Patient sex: F
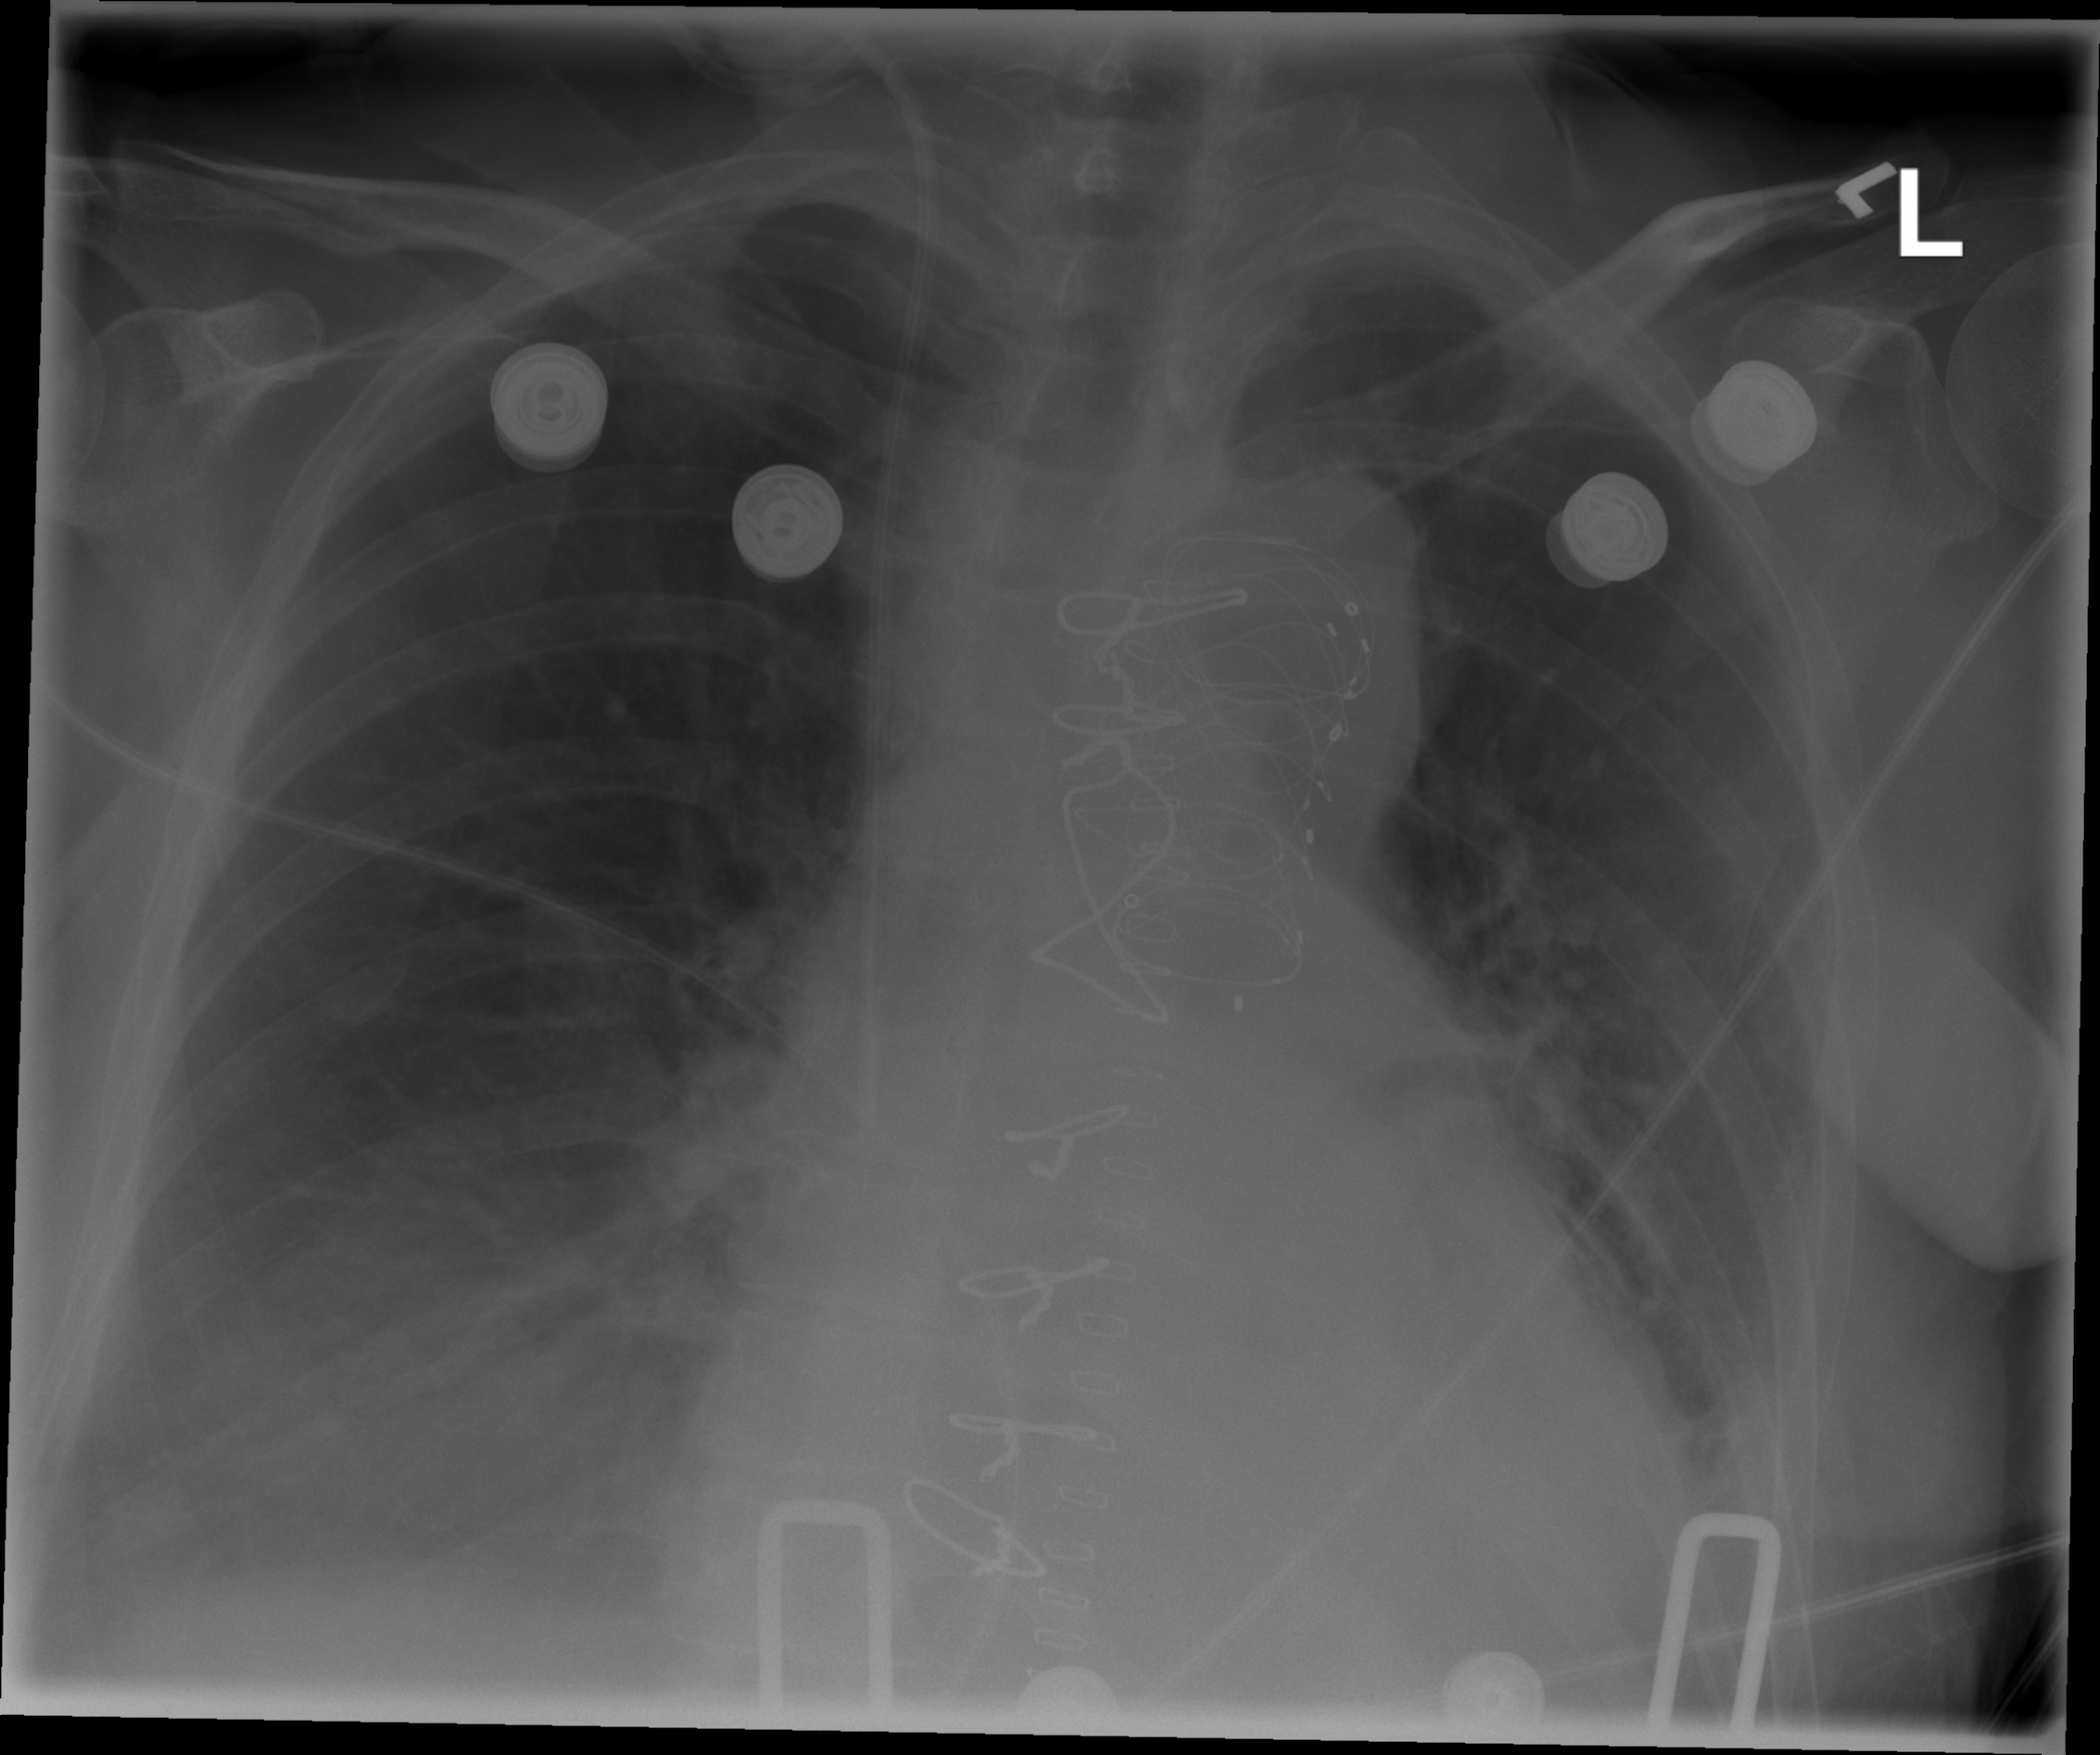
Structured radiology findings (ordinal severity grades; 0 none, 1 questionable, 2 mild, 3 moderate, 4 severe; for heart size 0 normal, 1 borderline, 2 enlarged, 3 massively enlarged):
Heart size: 0
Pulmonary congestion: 0
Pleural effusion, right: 2
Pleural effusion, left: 2
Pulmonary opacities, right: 1
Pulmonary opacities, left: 1
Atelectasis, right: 2
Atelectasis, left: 2